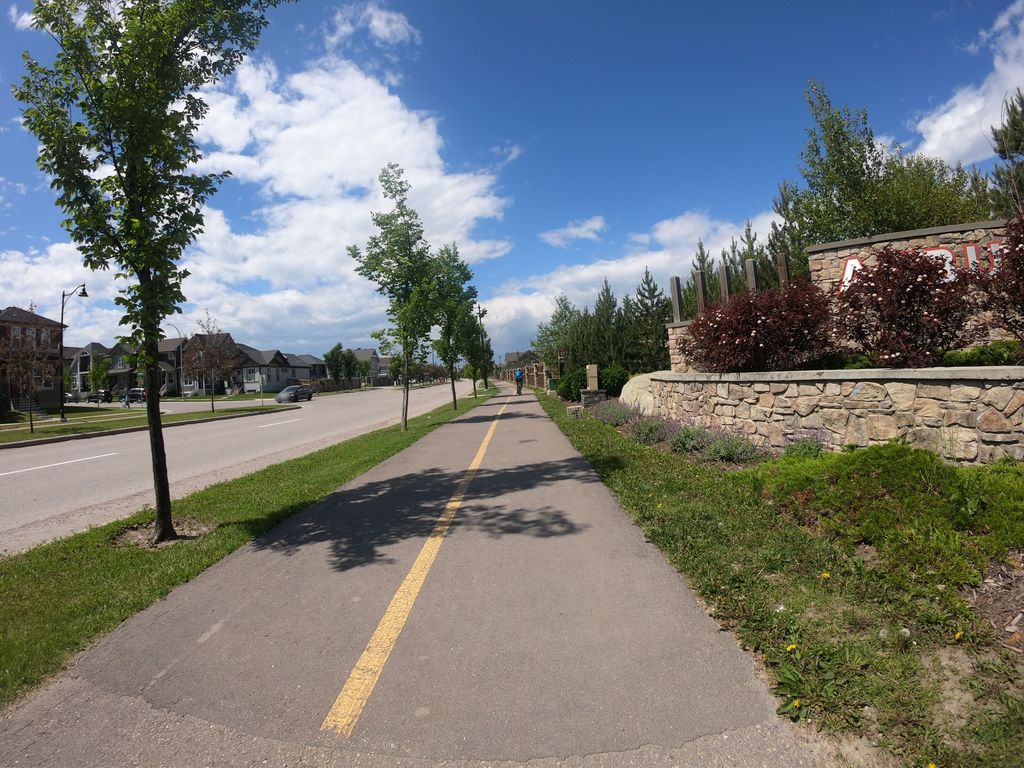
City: calgary